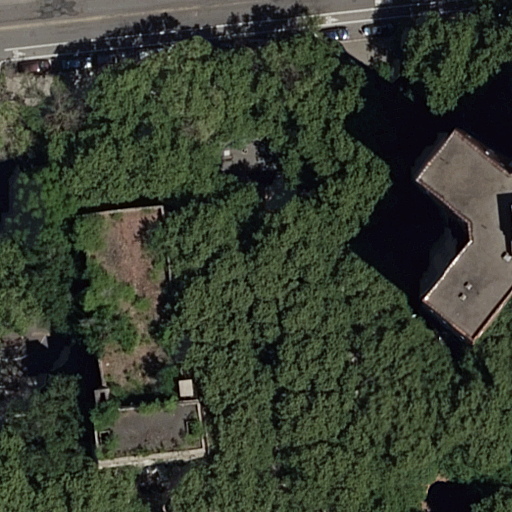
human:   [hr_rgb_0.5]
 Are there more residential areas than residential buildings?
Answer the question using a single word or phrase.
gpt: no

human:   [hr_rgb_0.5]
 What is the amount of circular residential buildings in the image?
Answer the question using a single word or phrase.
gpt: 0

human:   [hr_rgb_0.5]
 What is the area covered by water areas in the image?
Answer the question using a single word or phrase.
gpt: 0m2

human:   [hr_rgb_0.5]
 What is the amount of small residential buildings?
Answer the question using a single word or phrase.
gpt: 0

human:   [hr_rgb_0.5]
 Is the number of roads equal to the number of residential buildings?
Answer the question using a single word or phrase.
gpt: no

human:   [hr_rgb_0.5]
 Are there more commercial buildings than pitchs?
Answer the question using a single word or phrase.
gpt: no

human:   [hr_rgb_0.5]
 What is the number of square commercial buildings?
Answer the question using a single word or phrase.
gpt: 0

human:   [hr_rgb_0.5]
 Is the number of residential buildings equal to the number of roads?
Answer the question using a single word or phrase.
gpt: no

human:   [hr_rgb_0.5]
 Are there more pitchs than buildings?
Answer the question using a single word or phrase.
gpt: no

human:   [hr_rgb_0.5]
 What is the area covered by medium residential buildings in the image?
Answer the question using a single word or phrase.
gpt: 469m2

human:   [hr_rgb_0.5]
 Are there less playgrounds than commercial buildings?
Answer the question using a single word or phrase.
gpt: no

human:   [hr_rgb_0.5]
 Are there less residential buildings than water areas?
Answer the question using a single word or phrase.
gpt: no

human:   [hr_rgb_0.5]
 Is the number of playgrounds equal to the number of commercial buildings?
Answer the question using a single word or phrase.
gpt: no

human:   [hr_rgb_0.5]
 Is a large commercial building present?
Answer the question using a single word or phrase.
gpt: no

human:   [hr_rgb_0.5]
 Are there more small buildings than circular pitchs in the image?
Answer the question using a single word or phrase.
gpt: no

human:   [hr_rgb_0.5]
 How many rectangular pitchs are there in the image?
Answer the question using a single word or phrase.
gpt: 1

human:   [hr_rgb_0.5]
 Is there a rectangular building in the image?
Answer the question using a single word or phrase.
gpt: no

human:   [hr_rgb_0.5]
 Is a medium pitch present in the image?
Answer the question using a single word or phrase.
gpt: no

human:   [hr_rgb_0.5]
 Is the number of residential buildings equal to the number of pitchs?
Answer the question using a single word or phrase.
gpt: no

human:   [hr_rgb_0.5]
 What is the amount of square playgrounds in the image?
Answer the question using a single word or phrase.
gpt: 0

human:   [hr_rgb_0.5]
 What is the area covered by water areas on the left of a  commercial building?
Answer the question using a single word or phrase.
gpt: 0m2

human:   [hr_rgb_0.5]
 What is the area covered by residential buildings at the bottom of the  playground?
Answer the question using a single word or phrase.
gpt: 848m2

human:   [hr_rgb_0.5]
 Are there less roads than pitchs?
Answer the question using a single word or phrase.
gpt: no

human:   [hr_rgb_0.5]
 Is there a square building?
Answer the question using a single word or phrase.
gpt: no

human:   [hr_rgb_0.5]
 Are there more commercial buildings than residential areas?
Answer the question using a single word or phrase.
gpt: no

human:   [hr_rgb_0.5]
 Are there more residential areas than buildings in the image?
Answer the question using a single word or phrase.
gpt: no

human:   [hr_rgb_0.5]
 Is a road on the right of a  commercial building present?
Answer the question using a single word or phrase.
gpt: no

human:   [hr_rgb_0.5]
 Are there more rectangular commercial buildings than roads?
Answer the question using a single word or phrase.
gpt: no

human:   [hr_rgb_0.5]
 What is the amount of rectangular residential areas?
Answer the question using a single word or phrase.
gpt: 1

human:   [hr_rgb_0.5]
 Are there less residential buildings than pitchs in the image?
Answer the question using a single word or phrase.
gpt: no

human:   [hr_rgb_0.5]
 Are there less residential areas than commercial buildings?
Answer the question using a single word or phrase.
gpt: no

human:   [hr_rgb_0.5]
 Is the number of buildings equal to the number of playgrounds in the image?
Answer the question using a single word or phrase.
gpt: no

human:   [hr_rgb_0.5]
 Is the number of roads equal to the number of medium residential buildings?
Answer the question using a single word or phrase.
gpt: no

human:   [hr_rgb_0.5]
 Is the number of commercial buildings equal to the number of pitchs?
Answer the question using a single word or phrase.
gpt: no

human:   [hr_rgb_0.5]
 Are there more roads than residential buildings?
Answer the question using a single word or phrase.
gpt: yes

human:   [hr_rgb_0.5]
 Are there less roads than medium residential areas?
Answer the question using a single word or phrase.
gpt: no